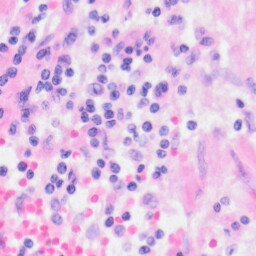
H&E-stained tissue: Kidney